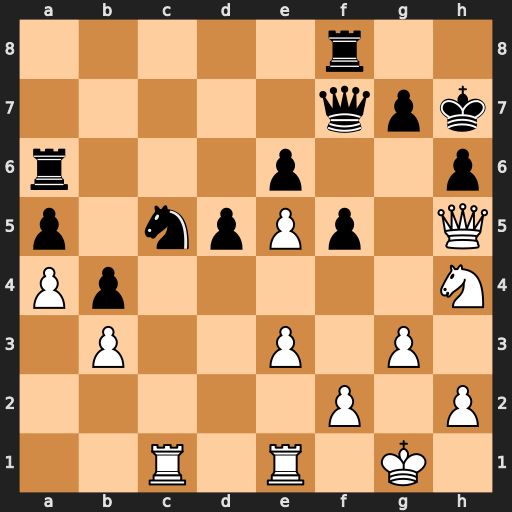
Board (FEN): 5r2/5qpk/r3p2p/p1npPp1Q/Pp5N/1P2P1P1/5P1P/2R1R1K1
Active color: w
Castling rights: -
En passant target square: -
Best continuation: Qxf7 Rxf7 Rxc5